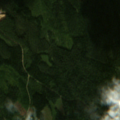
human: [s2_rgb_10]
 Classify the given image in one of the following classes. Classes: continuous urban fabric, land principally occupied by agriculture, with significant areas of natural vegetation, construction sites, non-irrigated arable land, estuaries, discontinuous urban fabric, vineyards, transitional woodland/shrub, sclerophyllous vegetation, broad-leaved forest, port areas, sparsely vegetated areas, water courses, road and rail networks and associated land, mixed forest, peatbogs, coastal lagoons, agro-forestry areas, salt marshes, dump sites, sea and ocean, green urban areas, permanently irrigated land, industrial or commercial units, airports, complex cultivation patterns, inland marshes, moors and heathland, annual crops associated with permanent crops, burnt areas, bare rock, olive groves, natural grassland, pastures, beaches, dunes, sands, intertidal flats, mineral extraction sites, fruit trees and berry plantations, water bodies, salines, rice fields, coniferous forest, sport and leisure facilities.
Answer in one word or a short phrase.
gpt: coniferous forest, mixed forest